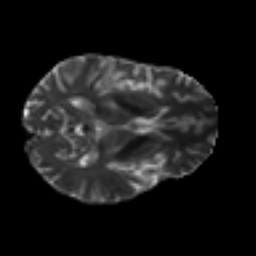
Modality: T2w
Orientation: axial
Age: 47
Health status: ill
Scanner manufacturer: philips
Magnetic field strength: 3 T
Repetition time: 9 s
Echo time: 0.127 s